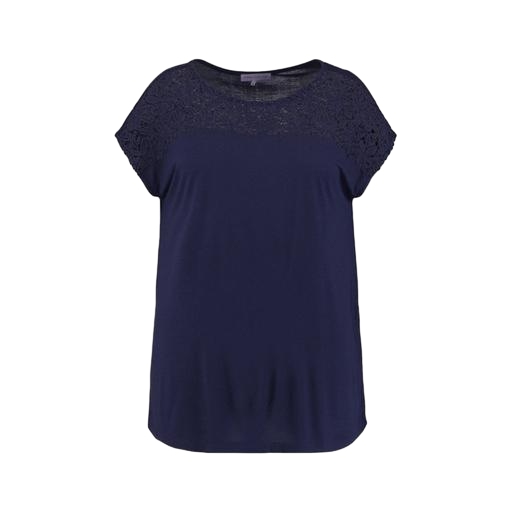
lace-yoke t-shirt, blue plus size printed t-shirt only macy, black plus size lace-yoke jersey t-shirt, white background